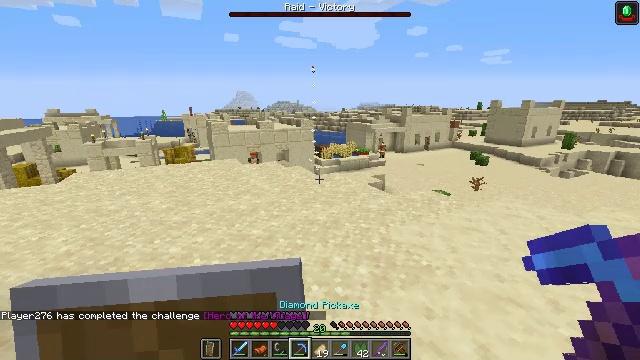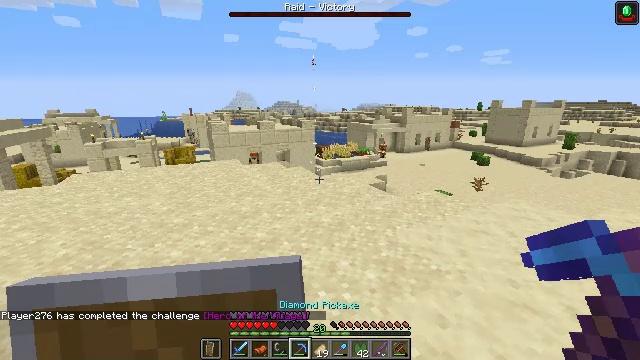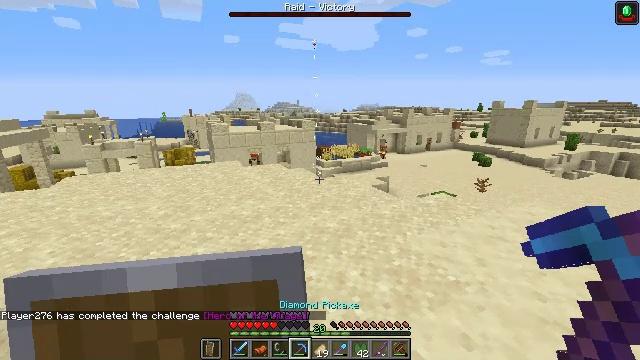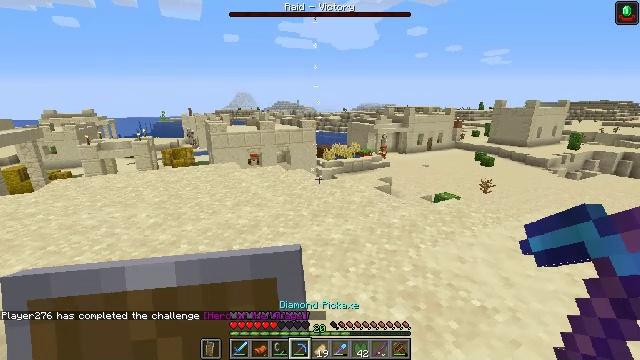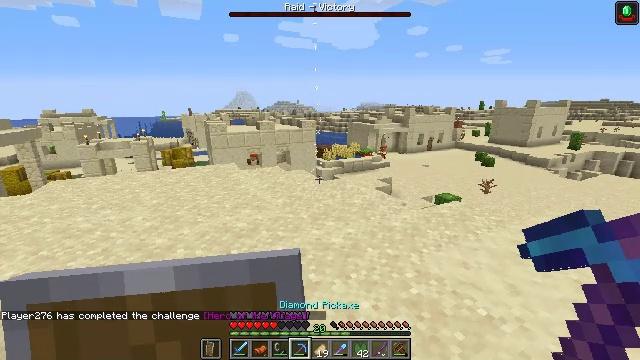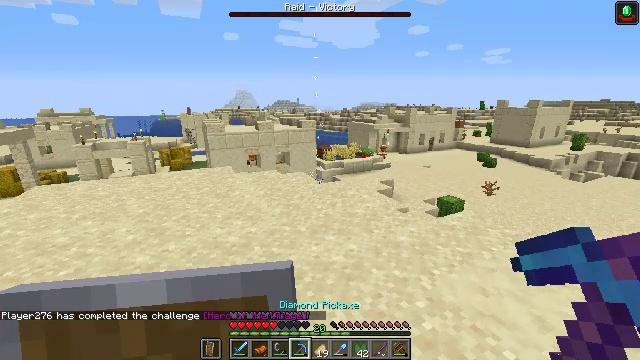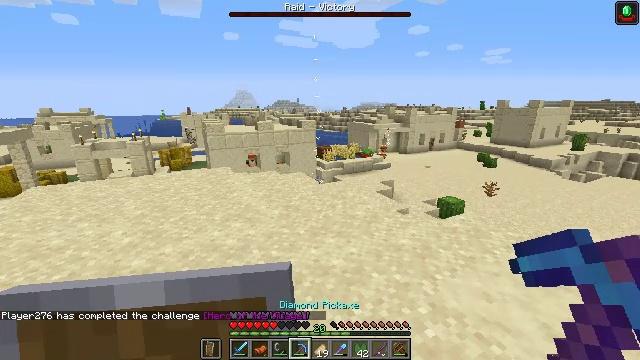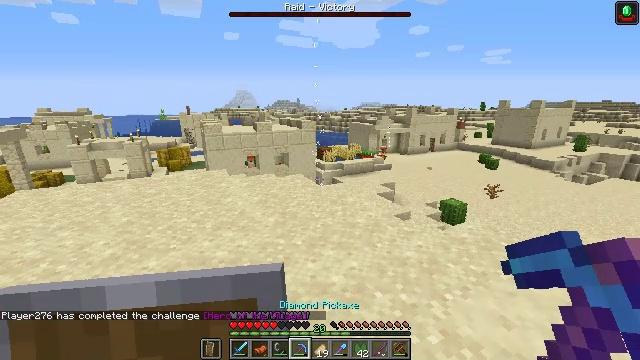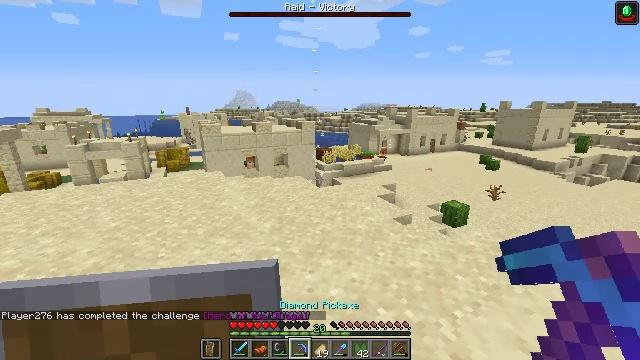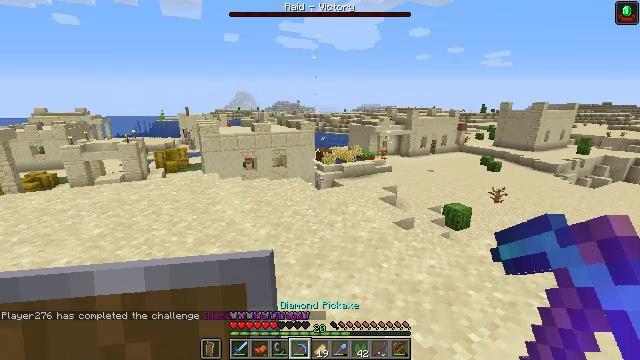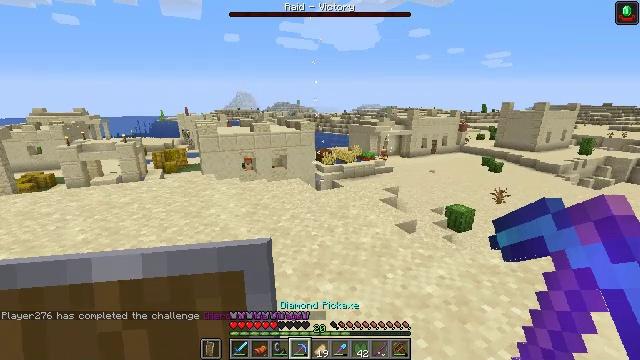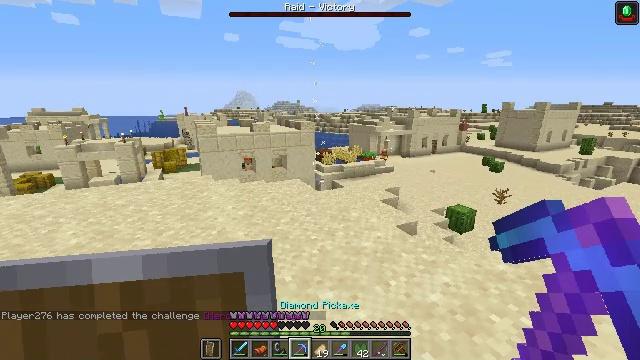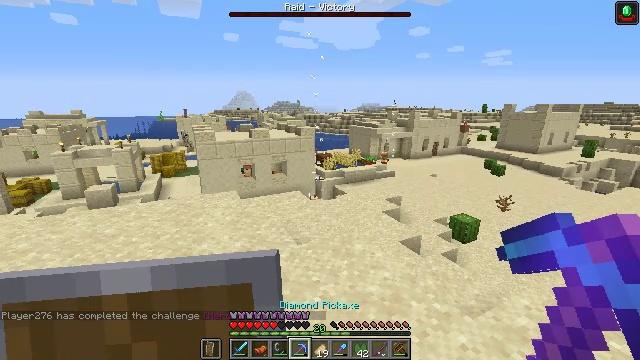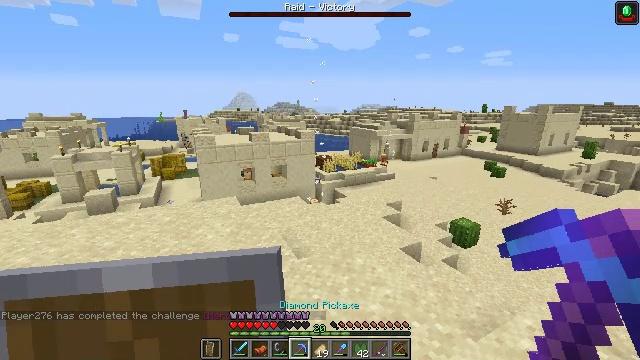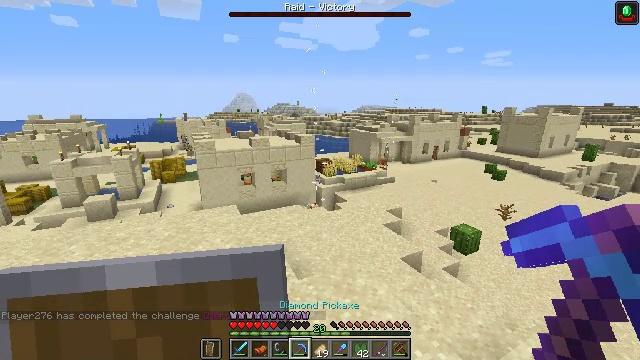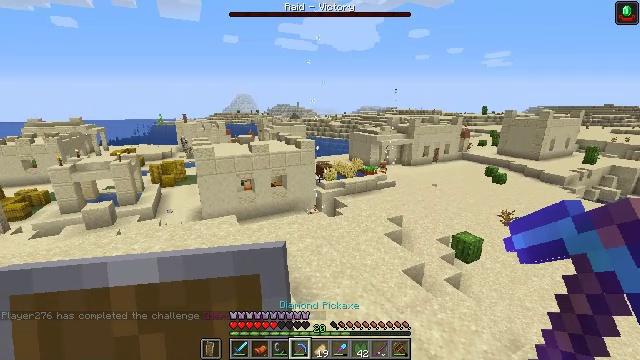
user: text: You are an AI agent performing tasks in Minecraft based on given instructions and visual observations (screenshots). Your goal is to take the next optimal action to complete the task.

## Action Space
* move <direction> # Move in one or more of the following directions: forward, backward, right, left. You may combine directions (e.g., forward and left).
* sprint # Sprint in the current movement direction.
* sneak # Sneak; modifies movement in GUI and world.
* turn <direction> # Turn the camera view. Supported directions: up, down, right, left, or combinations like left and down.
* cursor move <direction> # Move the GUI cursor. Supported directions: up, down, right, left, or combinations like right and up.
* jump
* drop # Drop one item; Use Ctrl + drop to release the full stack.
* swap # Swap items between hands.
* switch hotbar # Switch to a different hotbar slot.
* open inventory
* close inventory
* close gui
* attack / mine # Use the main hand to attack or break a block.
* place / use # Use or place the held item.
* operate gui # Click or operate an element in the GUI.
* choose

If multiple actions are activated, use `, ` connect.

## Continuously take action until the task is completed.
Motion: motion action
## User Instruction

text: Drop a glass bottle.
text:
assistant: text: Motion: move forward
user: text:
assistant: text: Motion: move forward
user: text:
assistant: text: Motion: move forward
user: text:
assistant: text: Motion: move forward
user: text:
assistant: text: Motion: move forward
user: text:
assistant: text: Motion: move forward
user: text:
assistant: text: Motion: move forward
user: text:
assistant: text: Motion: move forward
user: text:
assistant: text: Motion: move forward
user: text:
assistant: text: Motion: move forward
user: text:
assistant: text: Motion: move forward
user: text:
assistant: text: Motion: move forward, jump
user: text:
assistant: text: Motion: move forward, jump
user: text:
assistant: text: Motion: move forward, jump
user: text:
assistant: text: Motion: move forward, jump
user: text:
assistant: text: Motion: move forward, jump
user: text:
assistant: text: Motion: move forward, jump
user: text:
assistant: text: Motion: move forward, jump
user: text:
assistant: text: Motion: move forward, jump
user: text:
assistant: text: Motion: move forward, jump
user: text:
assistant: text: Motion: move forward
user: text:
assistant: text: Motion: move forward
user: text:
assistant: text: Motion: move forward
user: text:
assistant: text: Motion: move forward
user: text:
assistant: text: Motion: move forward and move left
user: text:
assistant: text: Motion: move forward and move left
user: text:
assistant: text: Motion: move forward and move left
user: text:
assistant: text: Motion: move forward and move left
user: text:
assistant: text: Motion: move forward and move left
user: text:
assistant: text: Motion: move forward and move left